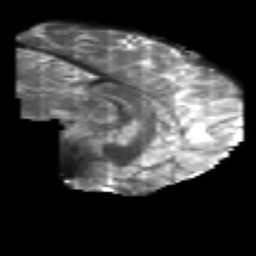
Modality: T2w
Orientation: sagittal
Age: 40
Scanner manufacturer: philips
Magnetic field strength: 3 T
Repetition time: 8.426 s
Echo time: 0.1273 s